Field crop: tomato
Growth stage: 1
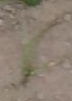
Species: cyperus